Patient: sex M, age 35
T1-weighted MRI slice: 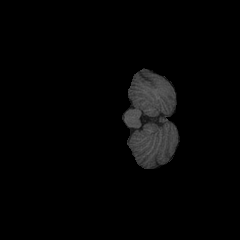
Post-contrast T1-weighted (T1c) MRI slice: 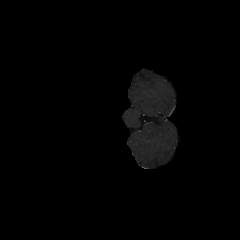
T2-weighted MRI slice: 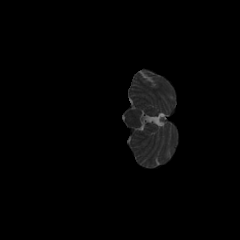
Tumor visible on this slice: no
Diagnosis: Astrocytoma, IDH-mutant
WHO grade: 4